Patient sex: M
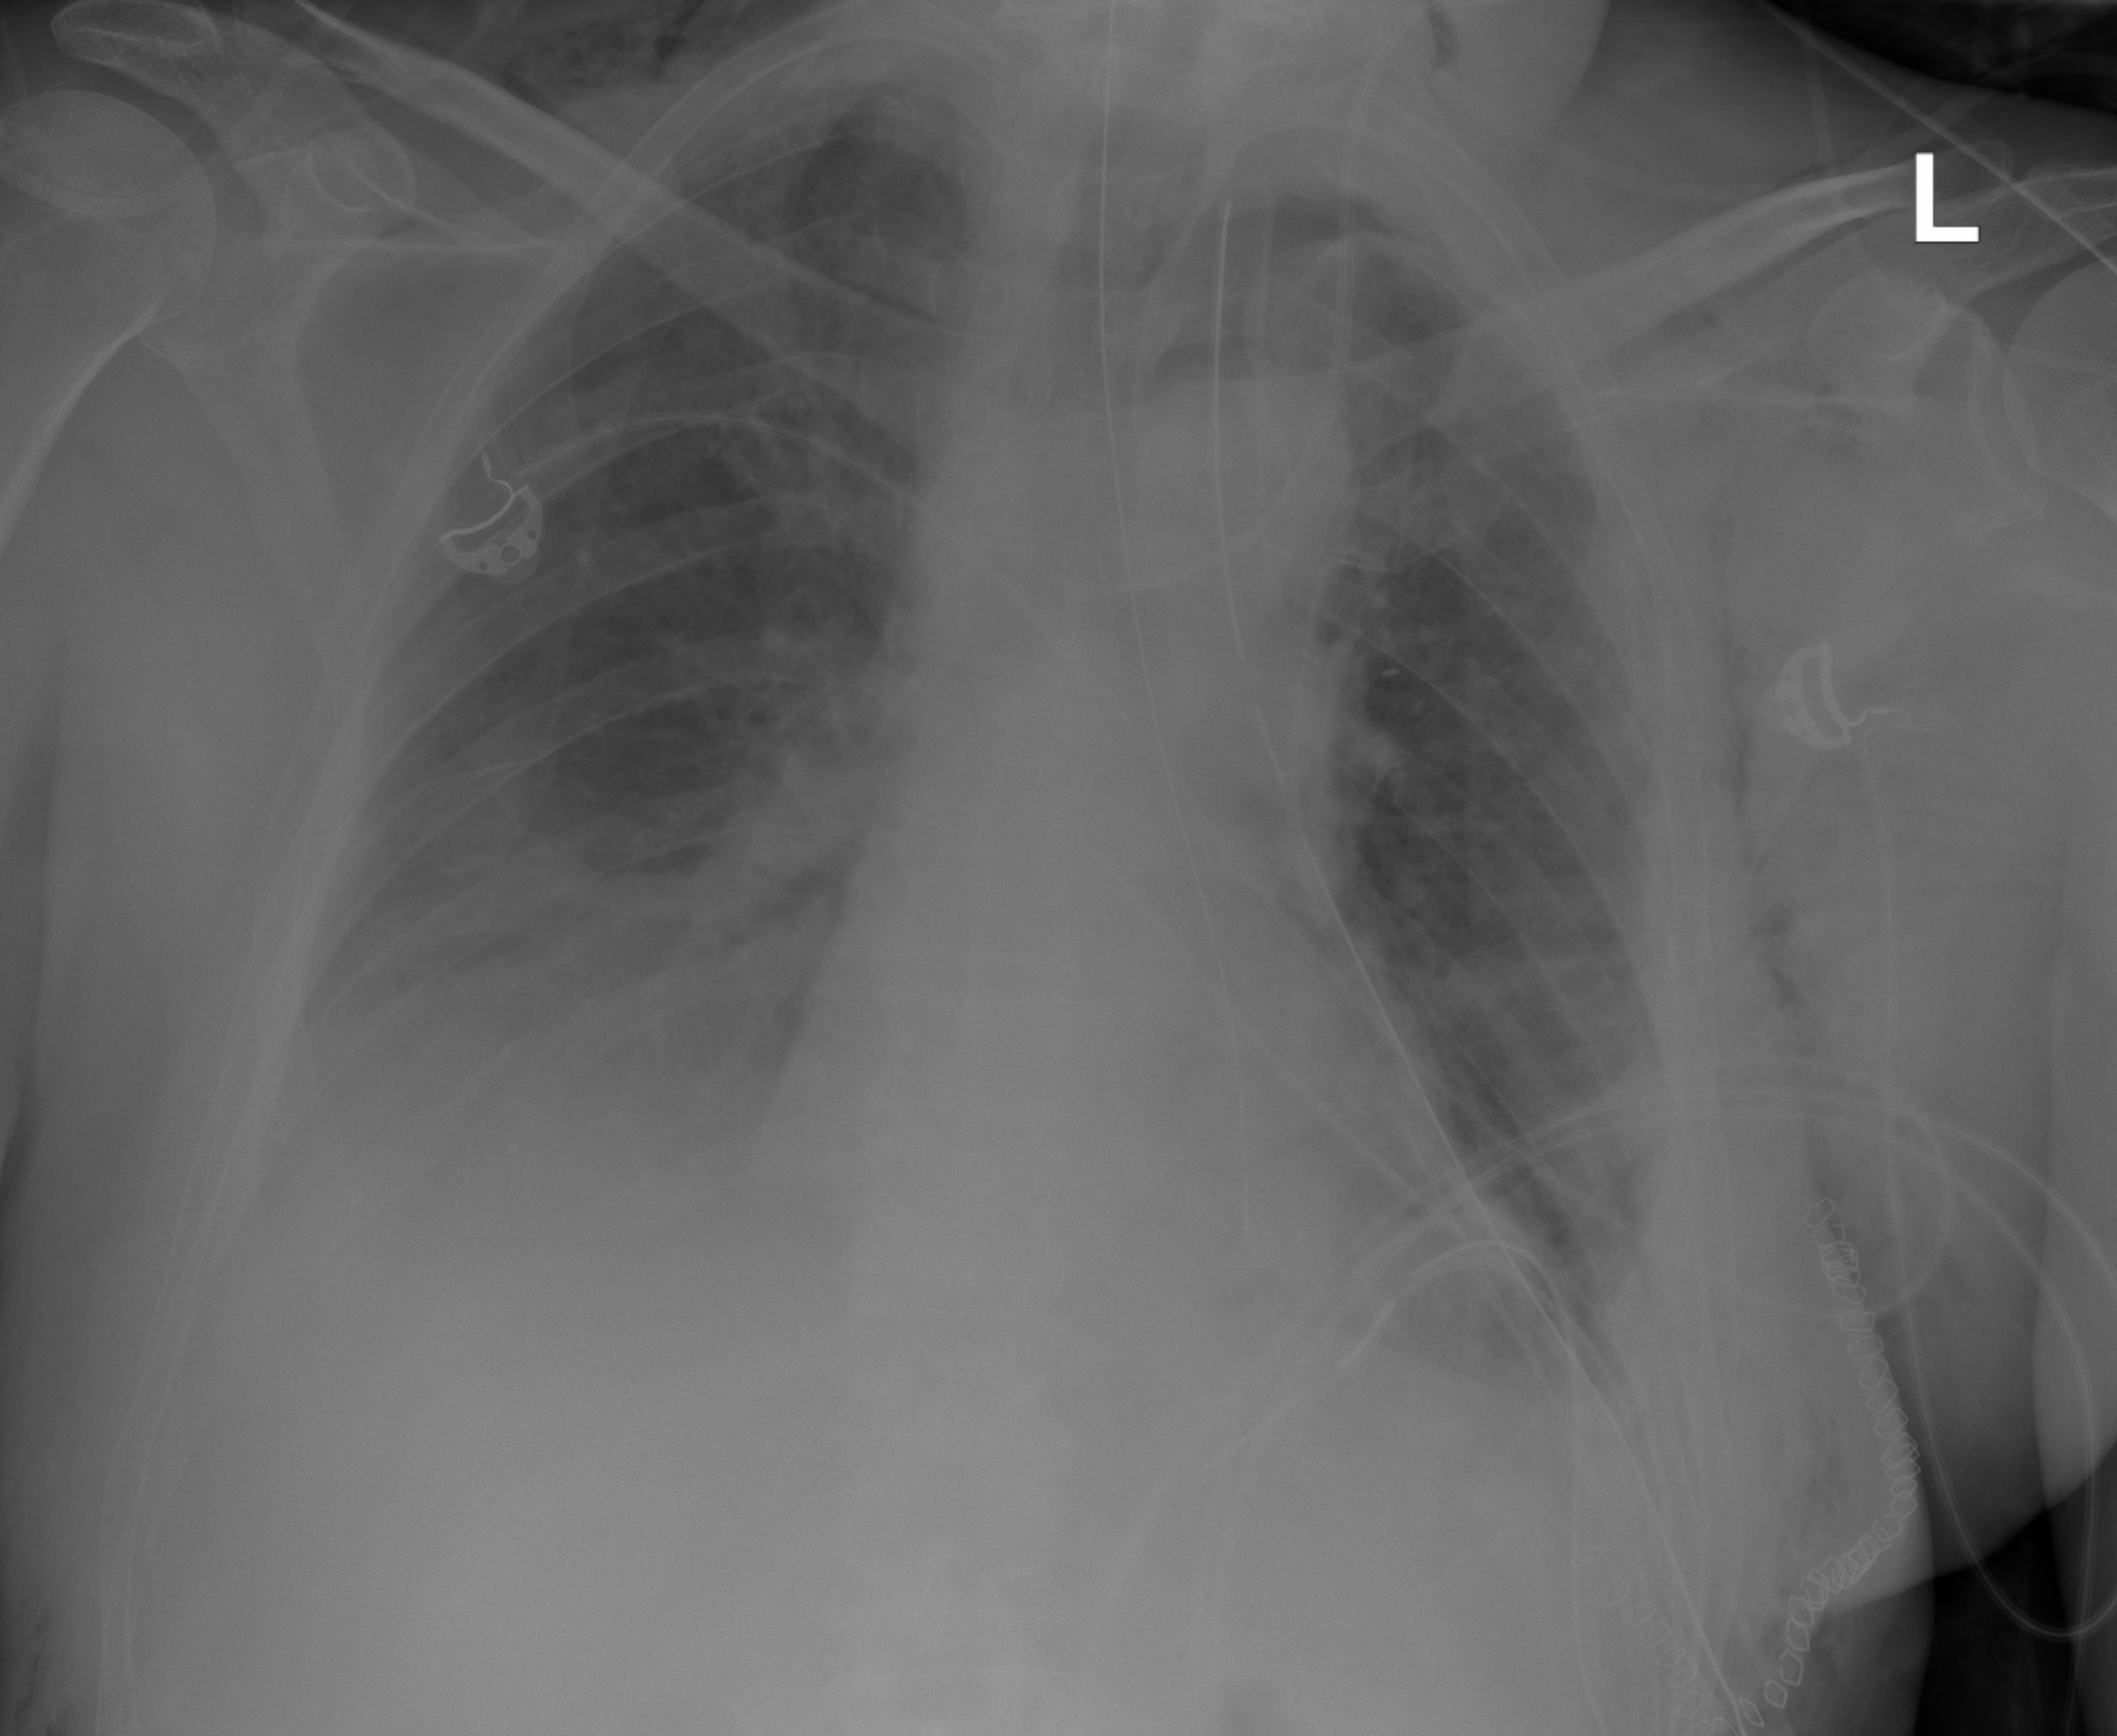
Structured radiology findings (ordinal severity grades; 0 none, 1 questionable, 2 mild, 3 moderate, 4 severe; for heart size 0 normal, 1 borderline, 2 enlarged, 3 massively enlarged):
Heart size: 0
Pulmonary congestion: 0
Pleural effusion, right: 2
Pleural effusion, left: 2
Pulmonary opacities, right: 0
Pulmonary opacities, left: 0
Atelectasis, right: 2
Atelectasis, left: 2